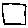
Label: square